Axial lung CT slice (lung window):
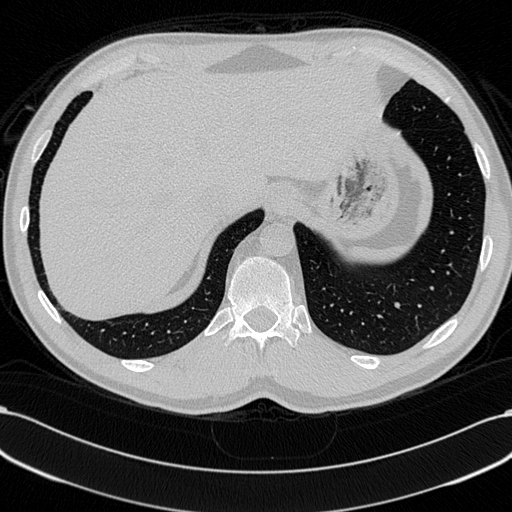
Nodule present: no